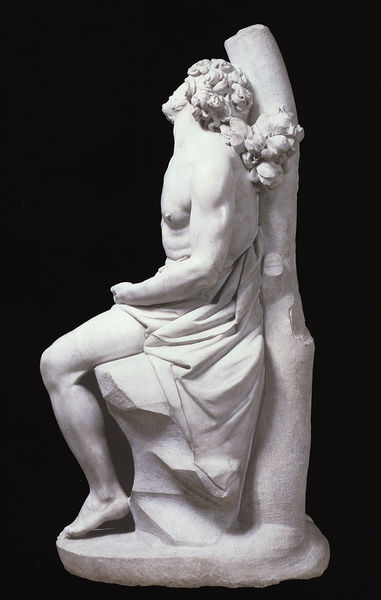
Titel: San Sebastiano
Künstler: Giovanni Lorenzo Bernini
Institution: Madrid, Fundación Colección Thyssen-Bornemisza
Schlagwörter: baum, kopf, mann, nackt, sitzen, blumen, brust, marmor, weiss, tuch, bart, arm, bärtig, sockel, stein, baumstamm, stamm, figur, haare, sitzend, kinn, locken, schulter, skulptur, statue, bein, sitz, muskeln, angelehnt, faltenwurf, brustwarze, foto, barfuß, seite, schwarzweiß, anlehnen, erschöpft, baumstumpf, verlorenes profil, gefesselt, prometheus